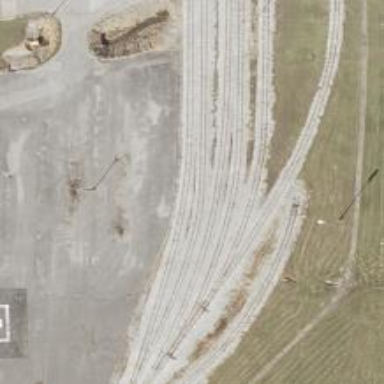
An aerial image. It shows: Railway spur service.